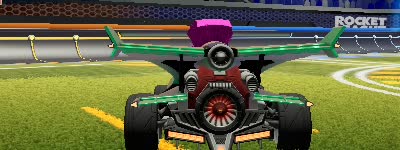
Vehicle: aftershock